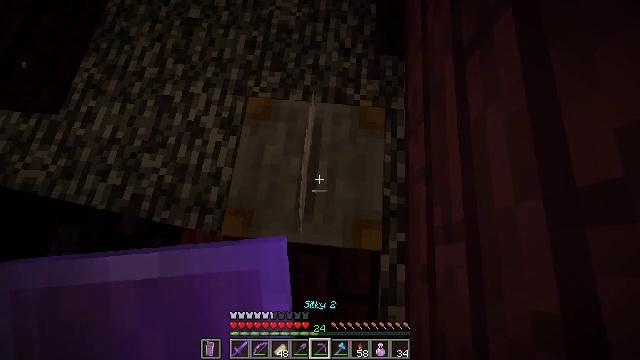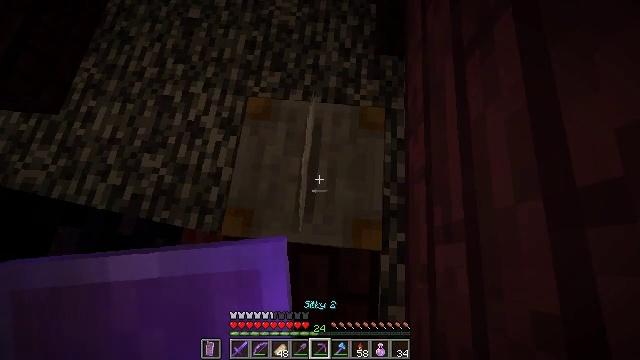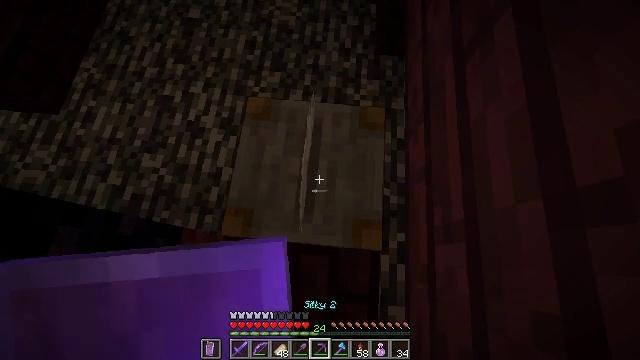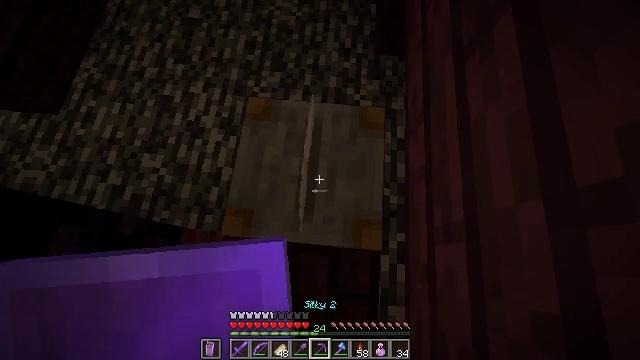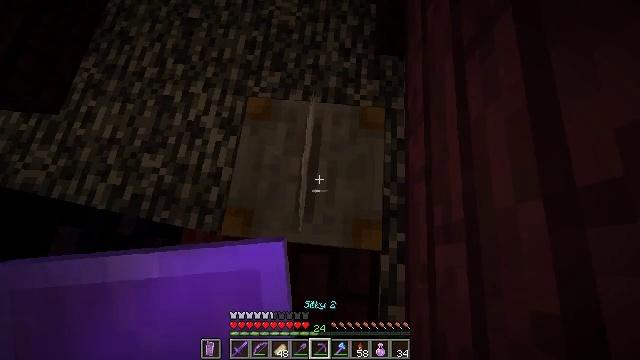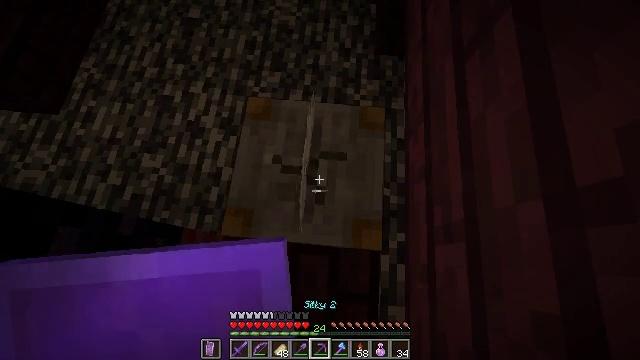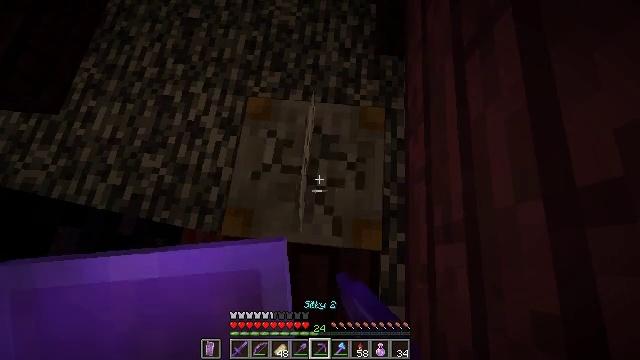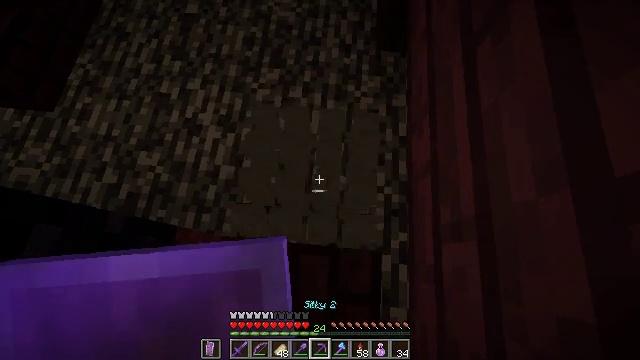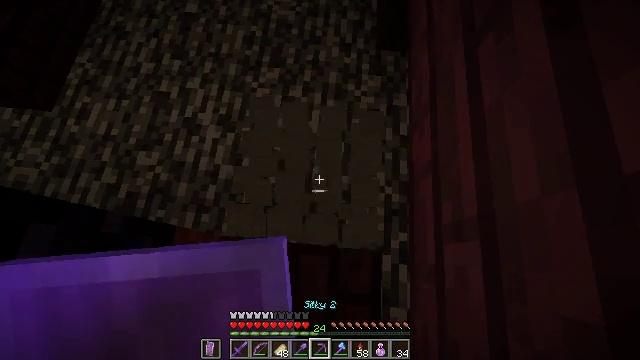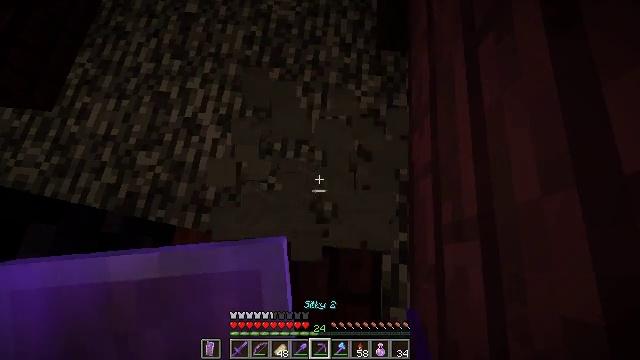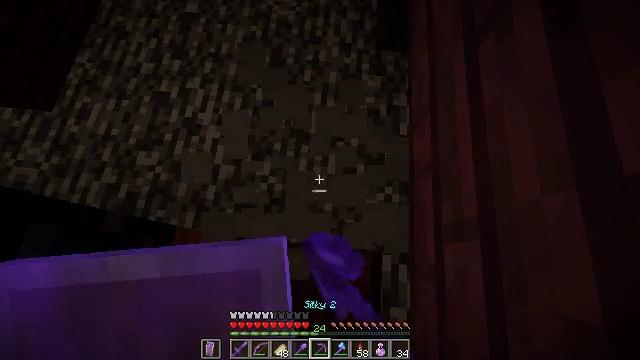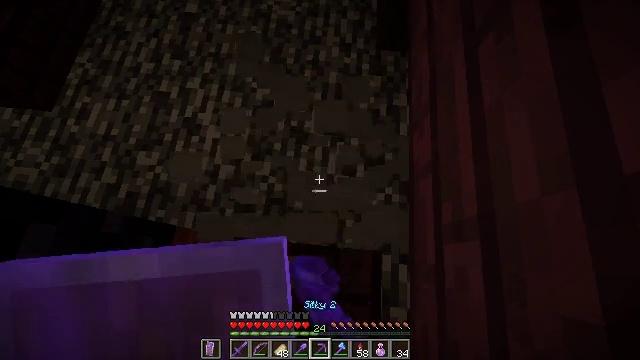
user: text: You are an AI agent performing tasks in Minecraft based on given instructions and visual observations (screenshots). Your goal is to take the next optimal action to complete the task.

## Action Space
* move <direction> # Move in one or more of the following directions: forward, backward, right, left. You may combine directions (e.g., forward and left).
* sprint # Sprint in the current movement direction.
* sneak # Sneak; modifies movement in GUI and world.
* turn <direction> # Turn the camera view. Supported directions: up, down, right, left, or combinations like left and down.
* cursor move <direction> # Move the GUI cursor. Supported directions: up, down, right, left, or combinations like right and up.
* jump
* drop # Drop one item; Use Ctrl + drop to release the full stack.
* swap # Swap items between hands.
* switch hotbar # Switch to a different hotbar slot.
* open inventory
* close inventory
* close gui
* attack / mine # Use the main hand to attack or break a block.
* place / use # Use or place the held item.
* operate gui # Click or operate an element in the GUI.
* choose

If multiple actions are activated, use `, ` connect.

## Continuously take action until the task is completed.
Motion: motion action
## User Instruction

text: Break the stonecutter to collect it.
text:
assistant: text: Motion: no_op
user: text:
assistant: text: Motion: no_op
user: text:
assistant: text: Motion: no_op
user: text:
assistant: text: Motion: no_op
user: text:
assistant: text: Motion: attack / mine
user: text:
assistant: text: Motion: attack / mine
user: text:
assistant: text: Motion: attack / mine
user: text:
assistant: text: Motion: attack / mine
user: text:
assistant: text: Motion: attack / mine
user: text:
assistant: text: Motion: attack / mine
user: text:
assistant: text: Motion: attack / mine
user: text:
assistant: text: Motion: no_op